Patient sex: M
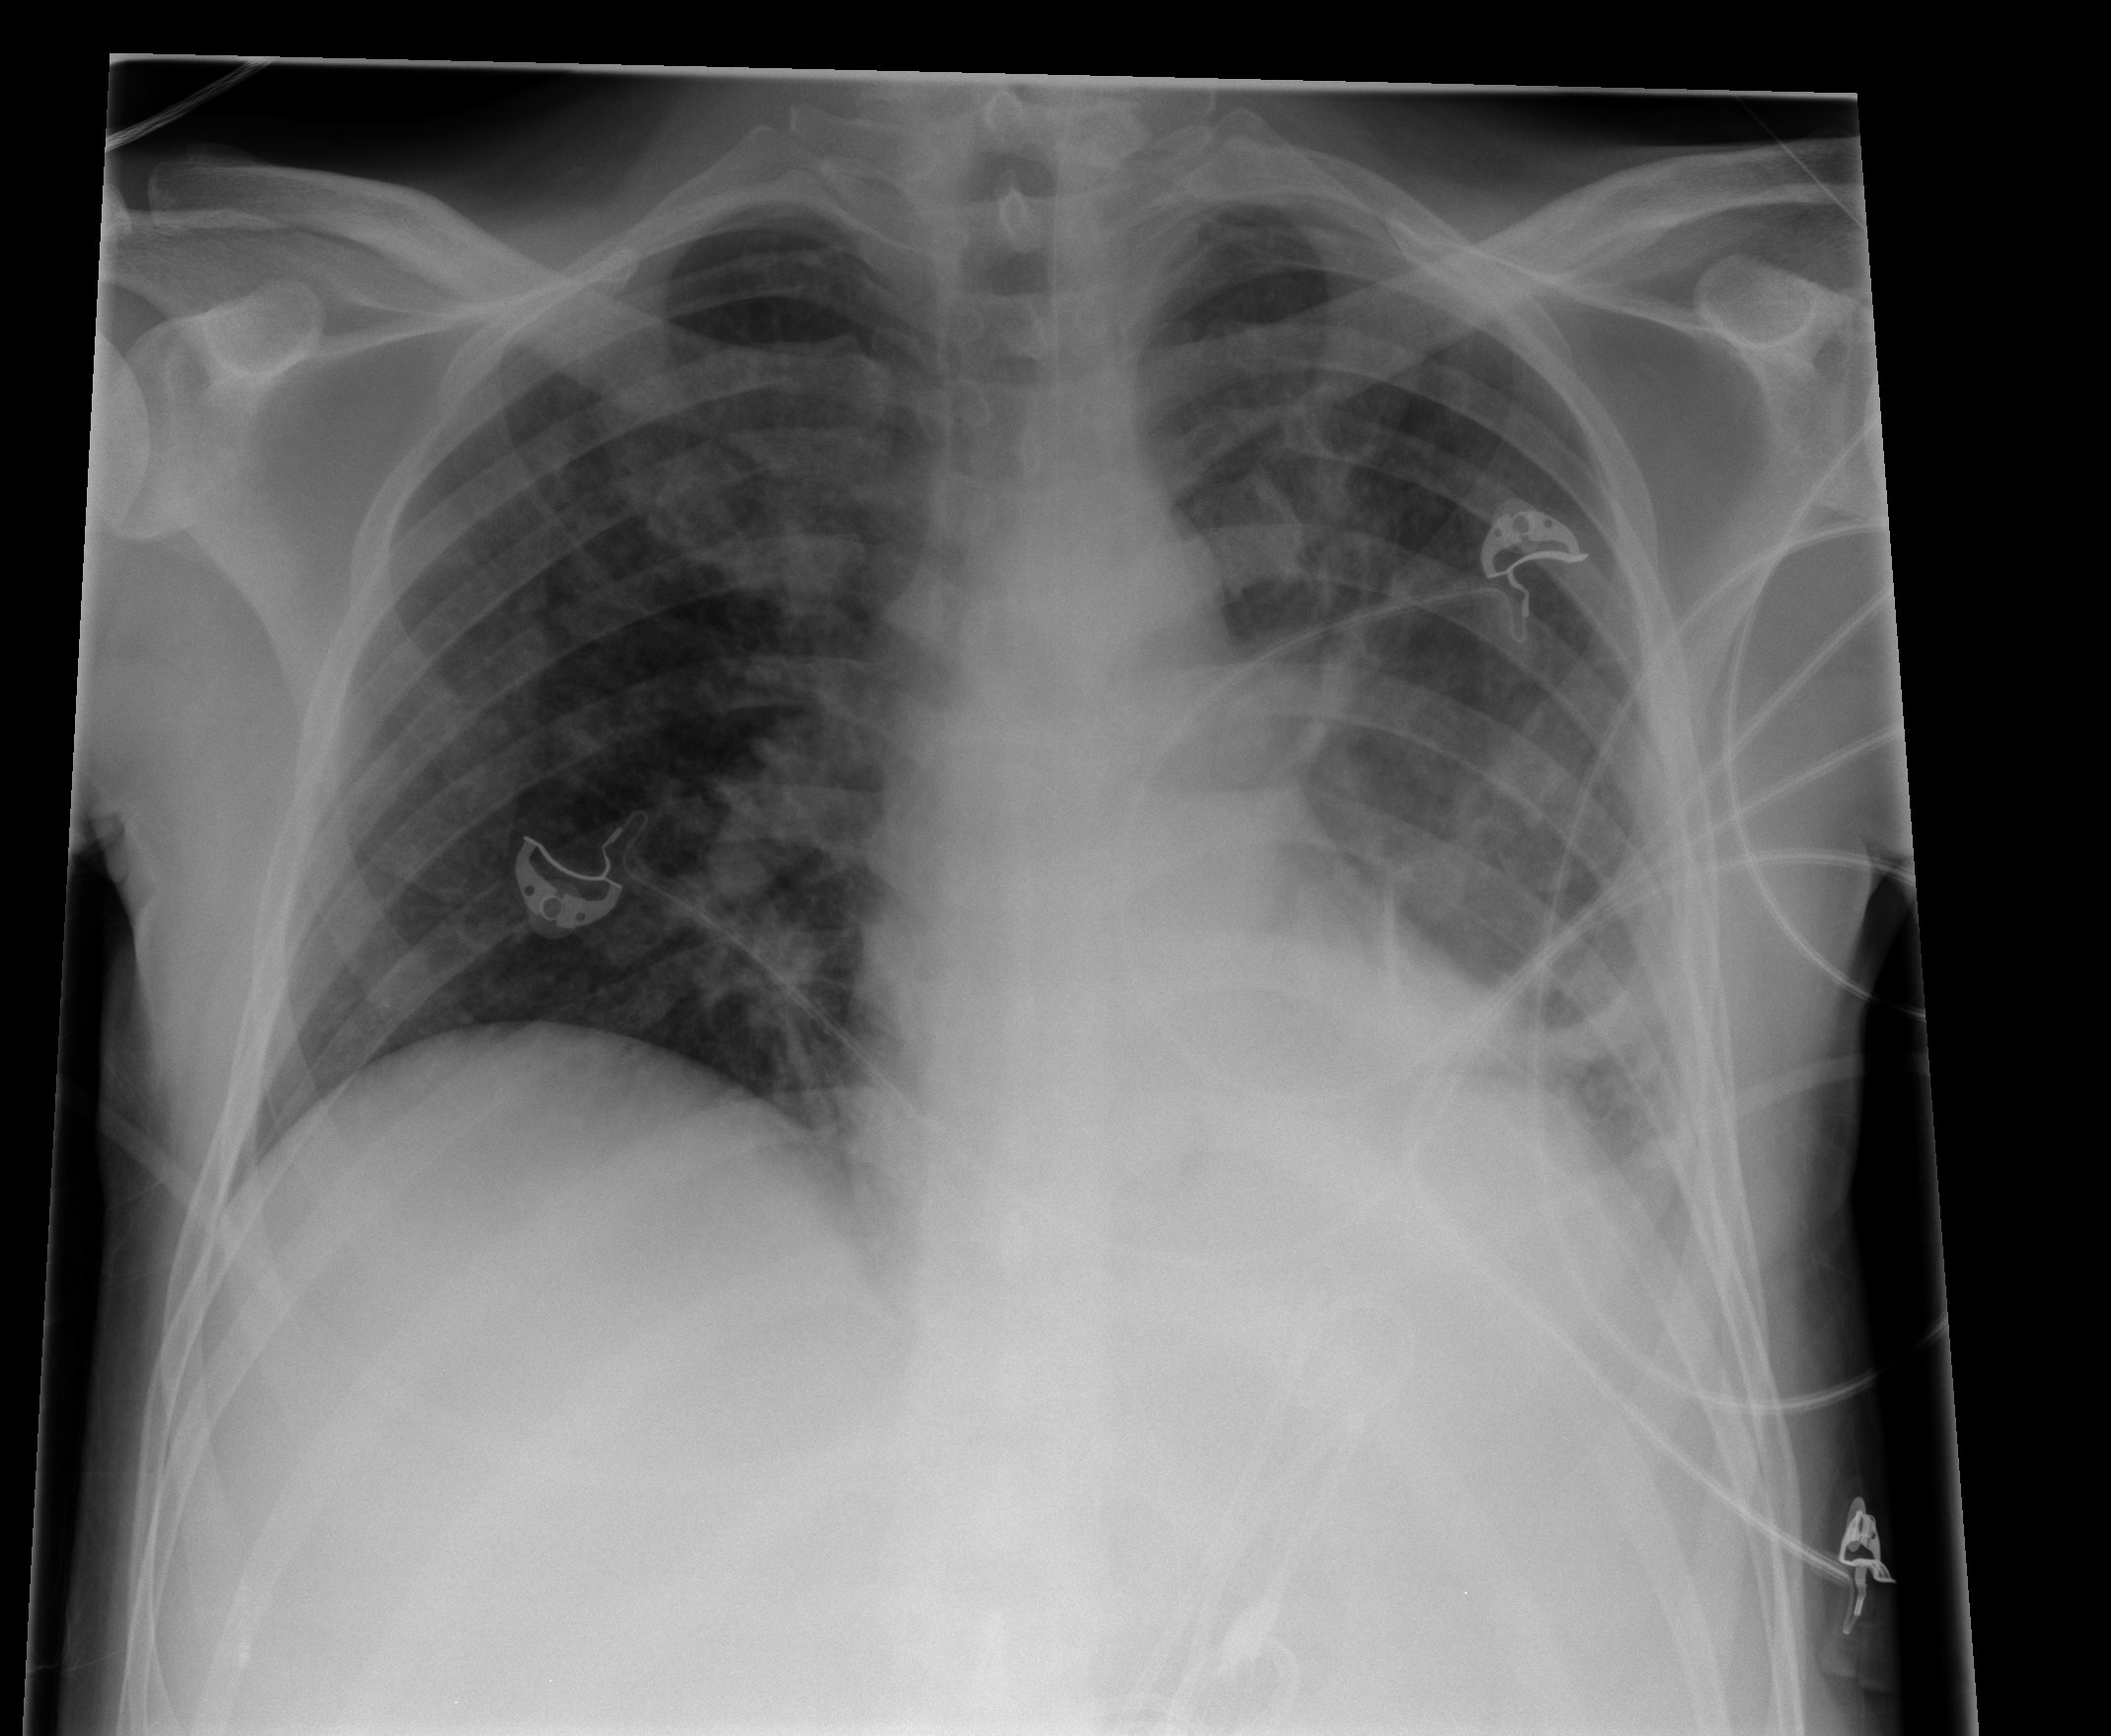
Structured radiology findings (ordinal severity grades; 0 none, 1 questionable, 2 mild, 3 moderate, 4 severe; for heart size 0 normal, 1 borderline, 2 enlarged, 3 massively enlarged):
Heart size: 1
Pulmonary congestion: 0
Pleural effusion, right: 0
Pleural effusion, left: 2
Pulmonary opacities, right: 2
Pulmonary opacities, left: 2
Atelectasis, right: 0
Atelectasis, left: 2